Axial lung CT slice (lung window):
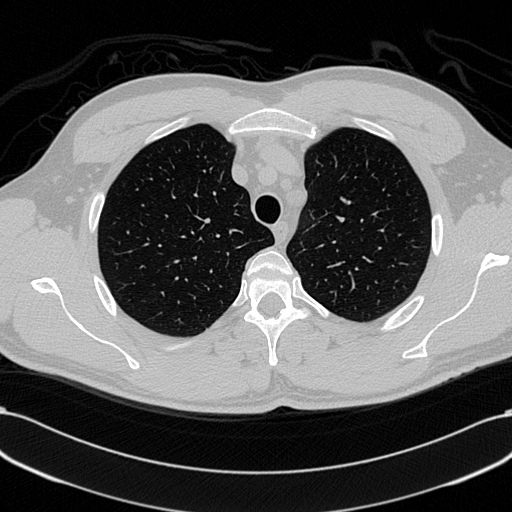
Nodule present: no